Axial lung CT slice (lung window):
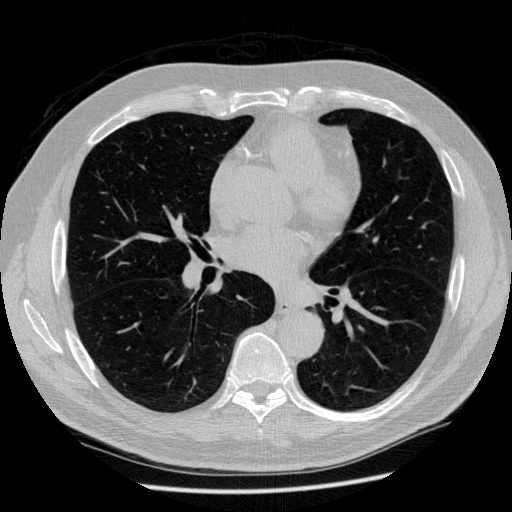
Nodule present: no